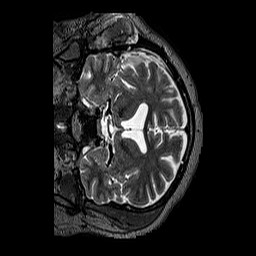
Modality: T2w
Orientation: coronal
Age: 49
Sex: male
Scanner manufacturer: siemens
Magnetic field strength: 3 T
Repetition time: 3.2 s
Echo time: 0.567 s